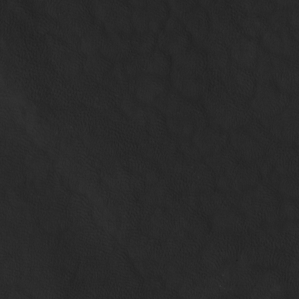
Label: non_frost